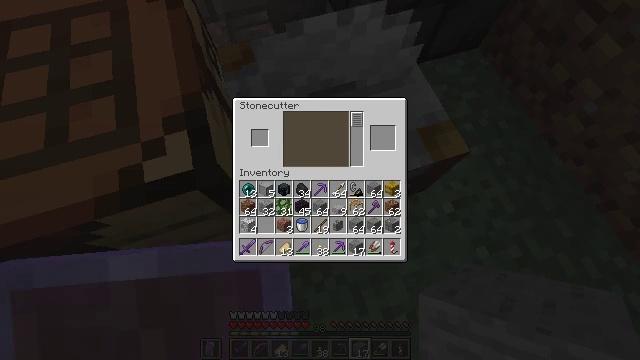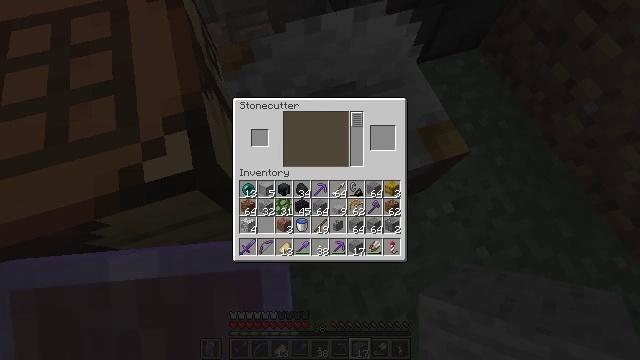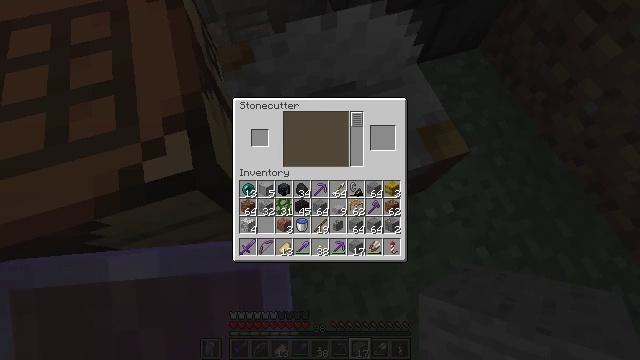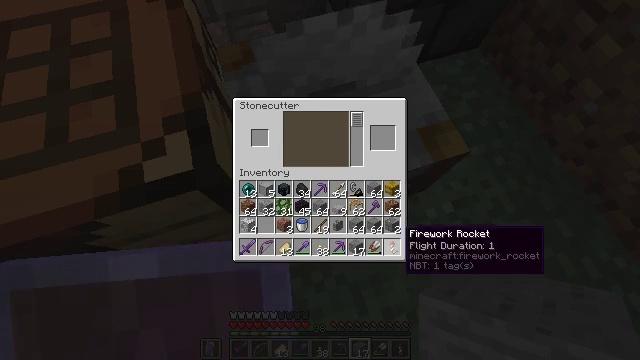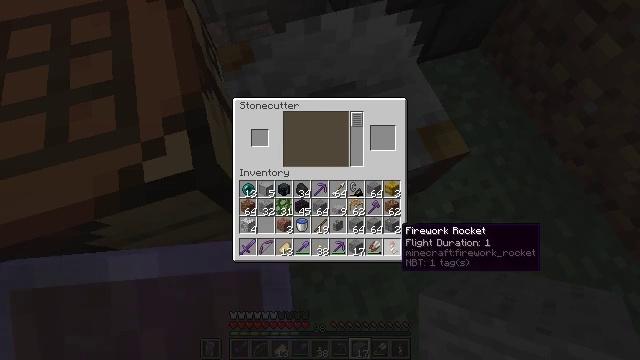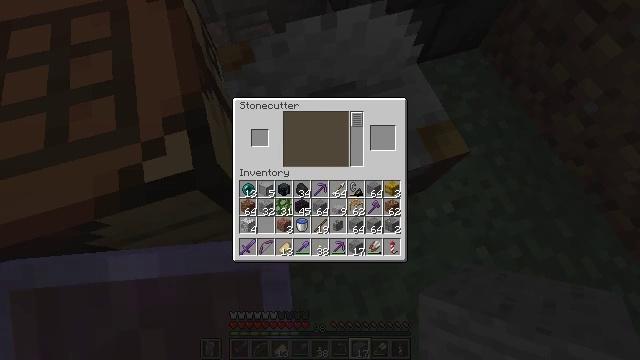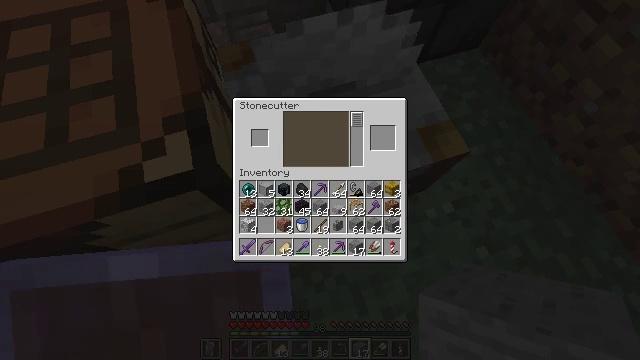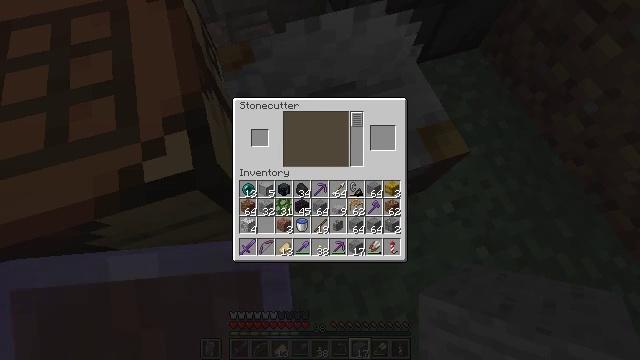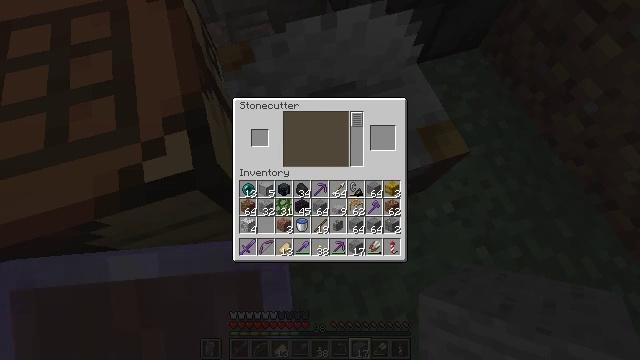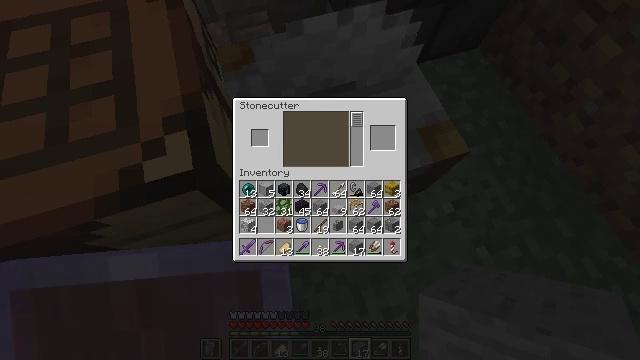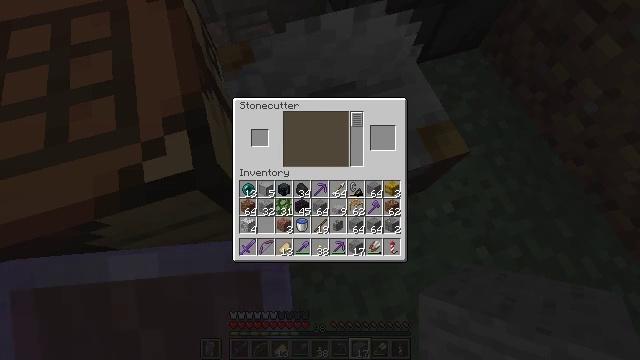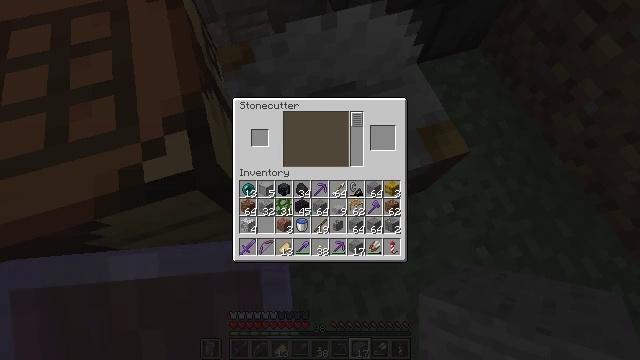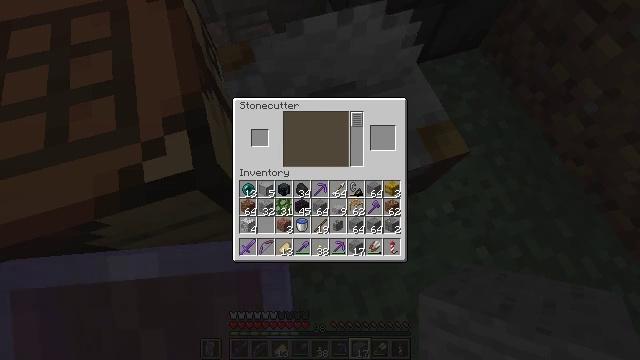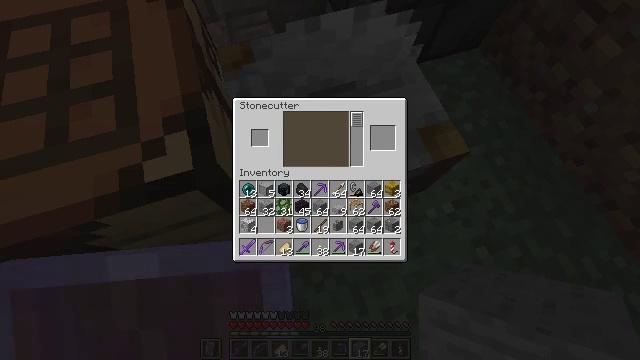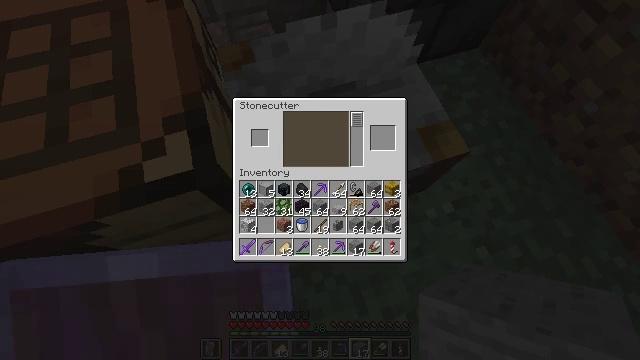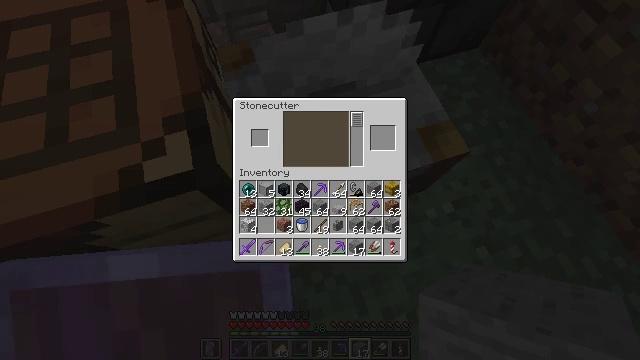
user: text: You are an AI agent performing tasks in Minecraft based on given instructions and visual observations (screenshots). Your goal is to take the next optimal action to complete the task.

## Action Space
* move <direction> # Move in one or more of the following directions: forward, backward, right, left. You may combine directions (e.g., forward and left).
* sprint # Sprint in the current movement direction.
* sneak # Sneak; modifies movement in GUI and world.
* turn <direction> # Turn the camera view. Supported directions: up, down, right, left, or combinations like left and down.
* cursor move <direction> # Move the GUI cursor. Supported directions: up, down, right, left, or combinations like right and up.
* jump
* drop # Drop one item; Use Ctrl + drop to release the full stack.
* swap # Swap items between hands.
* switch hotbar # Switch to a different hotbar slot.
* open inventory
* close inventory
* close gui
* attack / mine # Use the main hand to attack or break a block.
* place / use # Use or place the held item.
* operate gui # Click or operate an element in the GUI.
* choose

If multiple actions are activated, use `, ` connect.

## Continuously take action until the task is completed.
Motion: motion action
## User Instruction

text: Organize stones in the crafting table to craft stone bricks.
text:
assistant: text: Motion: no_op
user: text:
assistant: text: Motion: no_op
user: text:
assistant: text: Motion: no_op
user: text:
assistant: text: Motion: no_op
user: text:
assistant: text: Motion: no_op
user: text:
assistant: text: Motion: no_op
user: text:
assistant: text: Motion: no_op
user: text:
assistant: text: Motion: no_op
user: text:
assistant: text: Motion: no_op
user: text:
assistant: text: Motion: no_op
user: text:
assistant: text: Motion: no_op
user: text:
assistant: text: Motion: no_op
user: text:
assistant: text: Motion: no_op
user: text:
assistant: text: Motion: no_op
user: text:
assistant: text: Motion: no_op
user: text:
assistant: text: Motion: no_op
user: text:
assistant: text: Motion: turn down
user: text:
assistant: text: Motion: turn left and down
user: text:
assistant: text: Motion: no_op
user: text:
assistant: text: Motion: no_op
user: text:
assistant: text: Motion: no_op
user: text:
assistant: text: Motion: no_op
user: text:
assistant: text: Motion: no_op
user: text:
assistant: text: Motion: no_op
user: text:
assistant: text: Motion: no_op
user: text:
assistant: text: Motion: no_op
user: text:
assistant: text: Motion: no_op
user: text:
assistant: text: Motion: no_op
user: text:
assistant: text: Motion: no_op
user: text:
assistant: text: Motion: no_op